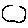
Label: moon